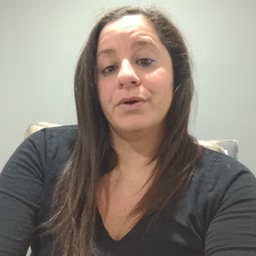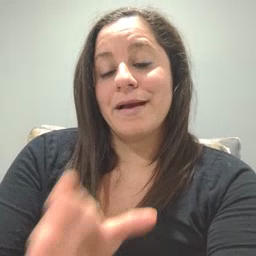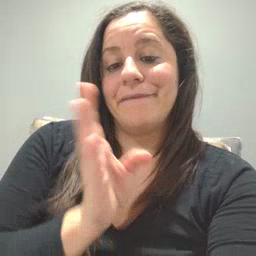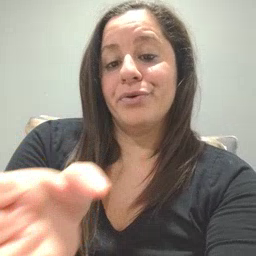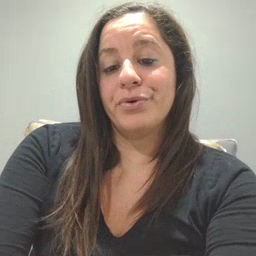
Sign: after